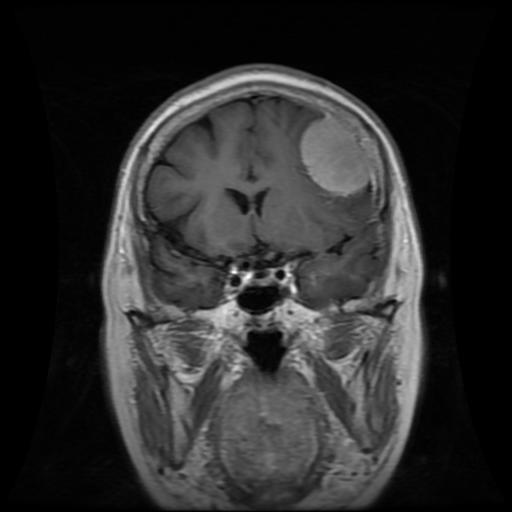
Label: meningioma